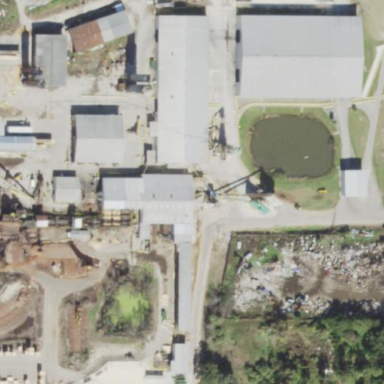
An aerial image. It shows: Industrial area dedicated to sawmill.